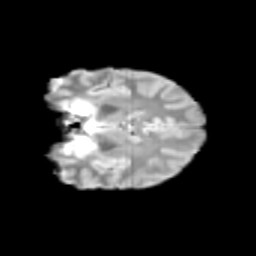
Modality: T2w
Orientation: coronal
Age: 14
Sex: female
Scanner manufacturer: siemens
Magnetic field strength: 3 T
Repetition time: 3.8 s
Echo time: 0.07 s